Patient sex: M
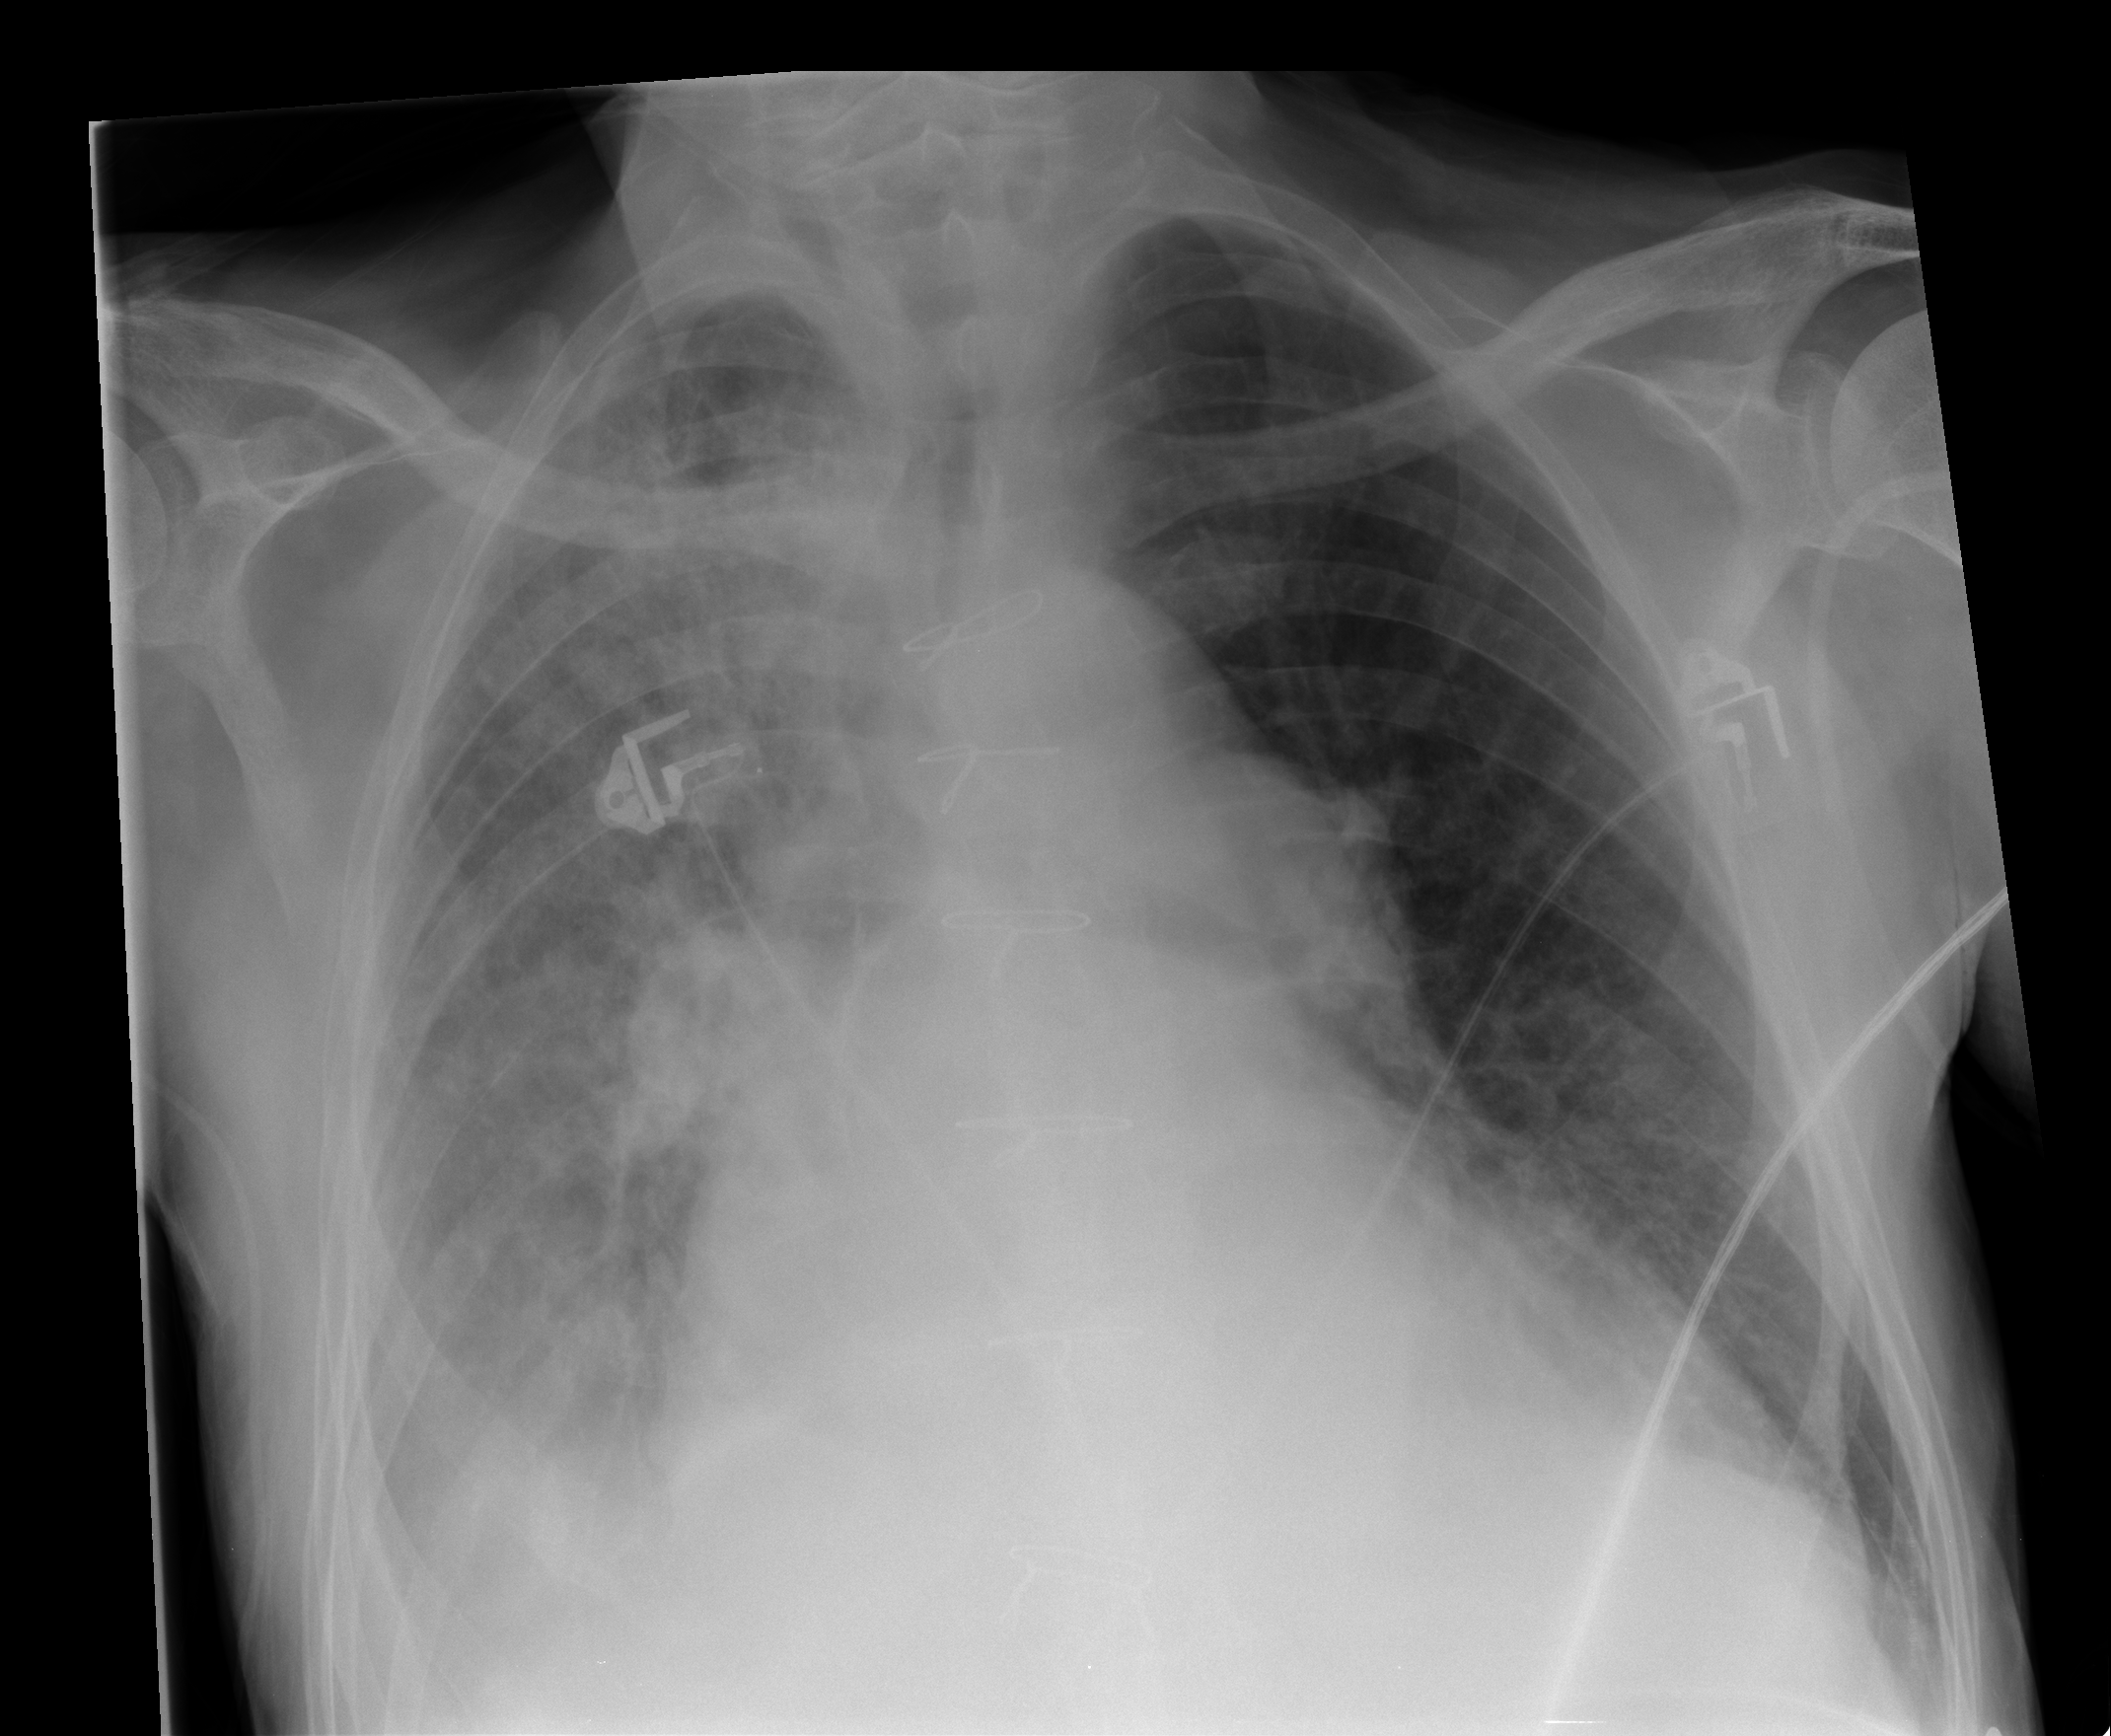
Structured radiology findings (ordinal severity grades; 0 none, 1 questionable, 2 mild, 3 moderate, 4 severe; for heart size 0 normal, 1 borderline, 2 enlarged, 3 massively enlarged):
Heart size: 3
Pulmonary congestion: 2
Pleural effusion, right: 3
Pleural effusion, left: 1
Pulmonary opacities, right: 4
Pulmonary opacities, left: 2
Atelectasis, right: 2
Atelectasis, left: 2